Interaction volume radius: 5 \u00c5
Interaction volume height: 30 \u00c5
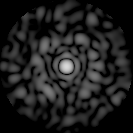
Disorder parameter: 0.8513